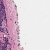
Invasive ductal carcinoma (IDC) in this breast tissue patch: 1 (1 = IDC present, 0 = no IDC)